Field crop: tomato
Growth stage: 1
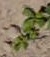
Species: portulaca